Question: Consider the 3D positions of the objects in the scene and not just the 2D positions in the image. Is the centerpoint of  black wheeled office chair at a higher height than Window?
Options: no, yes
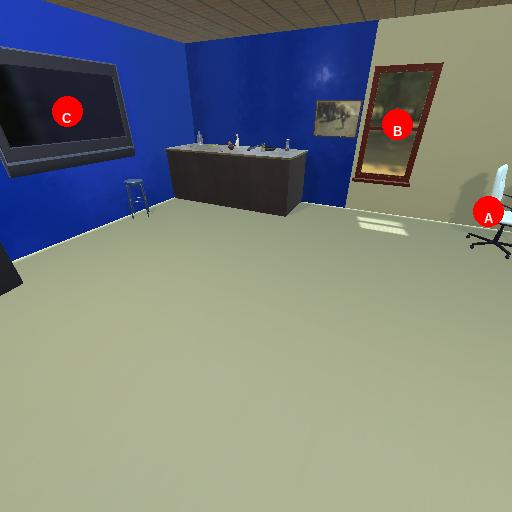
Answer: no